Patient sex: F
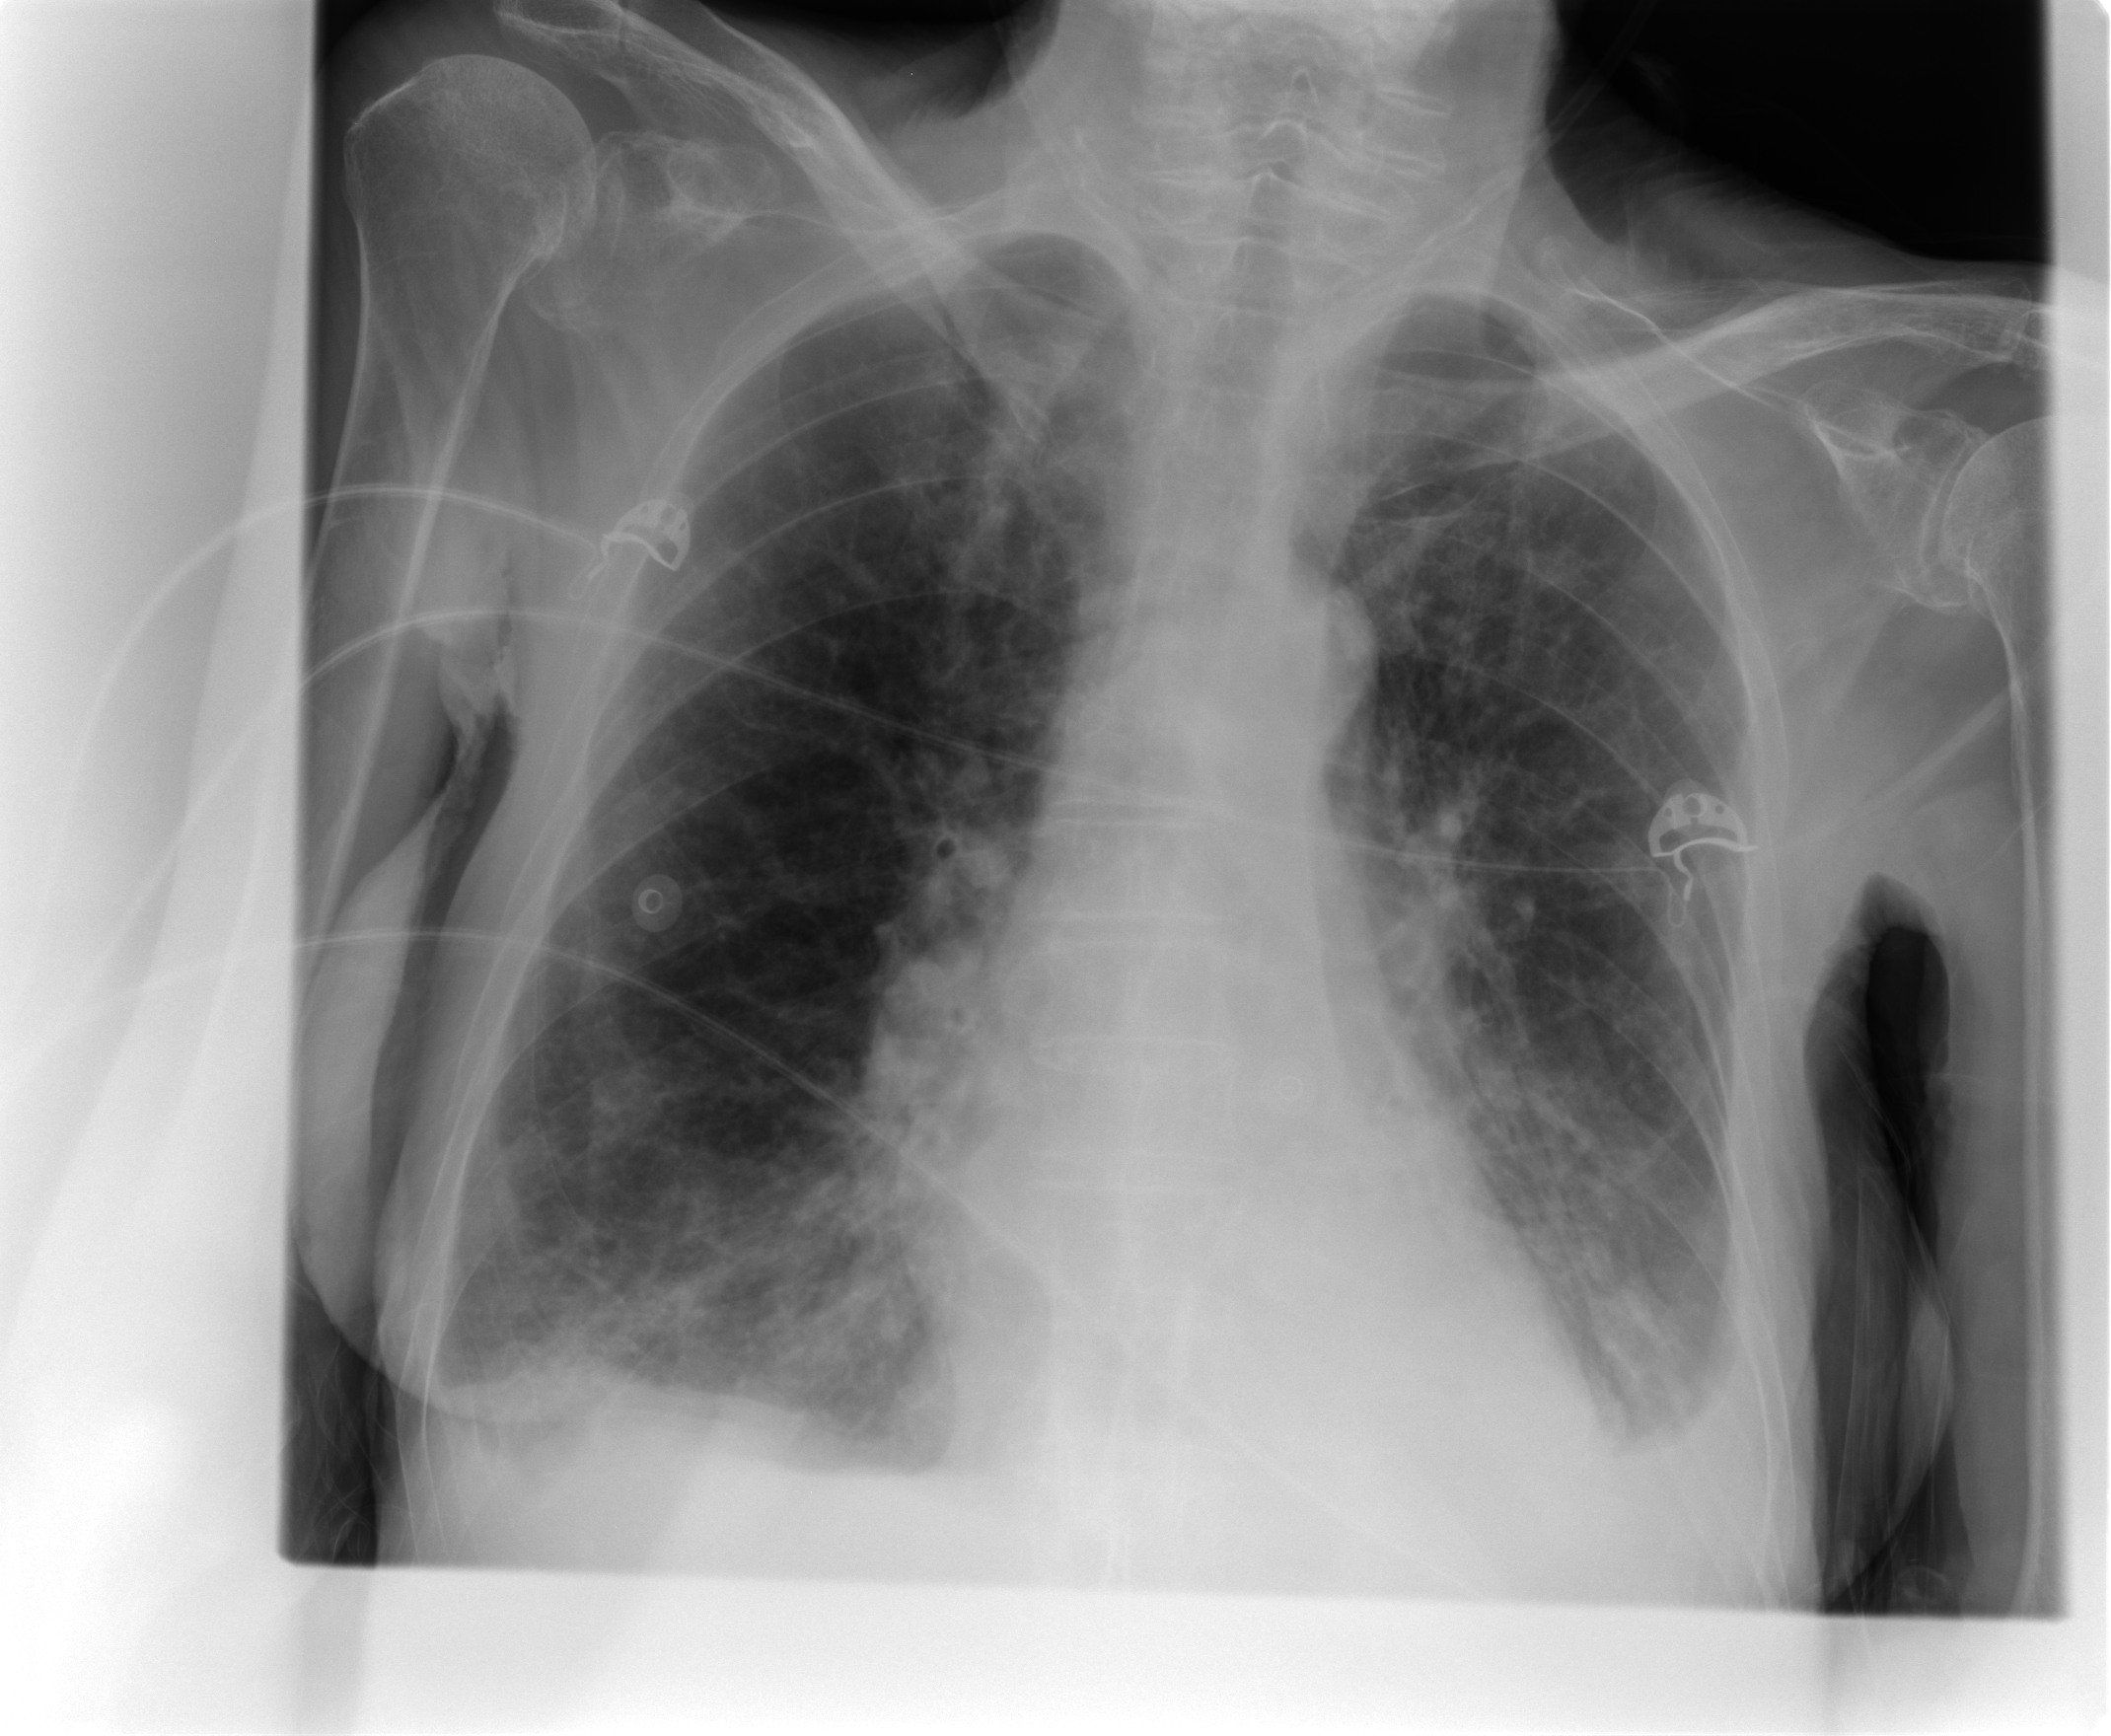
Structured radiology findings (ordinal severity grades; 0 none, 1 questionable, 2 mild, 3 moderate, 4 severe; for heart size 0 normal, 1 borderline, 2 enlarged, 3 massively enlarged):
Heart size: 0
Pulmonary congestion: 0
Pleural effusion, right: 2
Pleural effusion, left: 2
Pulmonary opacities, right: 2
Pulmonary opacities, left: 2
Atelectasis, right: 3
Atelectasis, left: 3